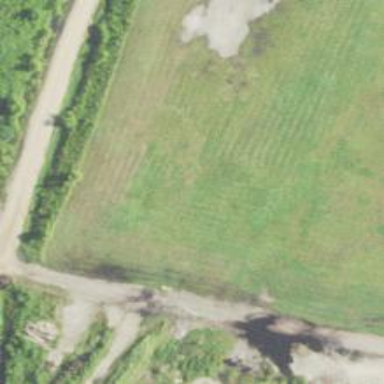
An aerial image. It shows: Abandoned railway spur.